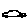
Label: car